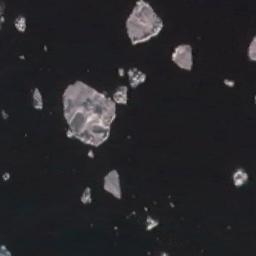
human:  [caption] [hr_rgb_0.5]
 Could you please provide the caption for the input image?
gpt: There are sea ice of different sizes .

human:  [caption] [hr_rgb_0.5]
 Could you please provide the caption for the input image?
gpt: Several pieces of sea ice of different sizes float in the deep blue sea .

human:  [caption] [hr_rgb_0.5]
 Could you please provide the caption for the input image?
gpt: There are many ice on the black sea .

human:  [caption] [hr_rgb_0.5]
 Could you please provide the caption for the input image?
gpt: A group of sparse ice cubes floating on the blue sea .

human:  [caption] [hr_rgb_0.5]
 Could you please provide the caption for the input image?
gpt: There are some pieces of sea ice .